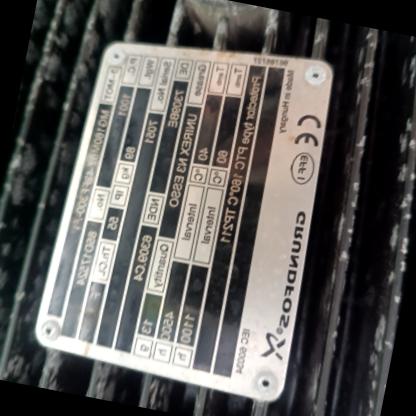
Klasa: tabliczka-znamionowa